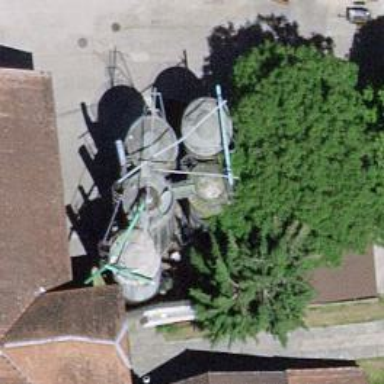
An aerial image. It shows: Silo.